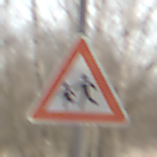
Verkehrszeichen: KinderRechts
Umgebung: Outdoor, Nature
Tageszeit: MorningAfternoon
Wetter: PartlyCloudy
Licht: Natural
Jahreszeit: Winter
Kontrast: MediumContrast